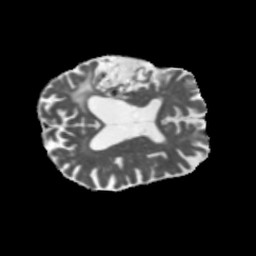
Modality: MD
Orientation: axial
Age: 68
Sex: male
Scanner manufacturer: siemens
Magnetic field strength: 3 T
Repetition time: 5.47 s
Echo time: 0.0854 s